Question: I thought it would be better to make a new question on this.
So I recently asked a question about <URL>. Now the answer would seem straight forward and simple, accept my code looks like this:
'''
var map;
function initialize() {
var mapOptions = {
zoom: 8,
center: new google.maps.LatLng(-34.397, 150.644),
mapTypeId: google.maps.MapTypeId.ROADMAP
};
map = new google.maps.Map(document.getElementById('map-canvas'), mapOptions);
google.maps.event.trigger(map, "resize");
}
google.maps.event.addDomListener(window, 'load', initialize);
'''
The issue is the map is still broken:

This map is stored in a '<div id="Map"></div>' which has a height of 350. This Div that holds the map is part of Jquery-UI Tabs, so it also has jquery skinning attached to it which may affect things like size and so on.
With that said the map should just work.
If I open the console and throw in: 'google.maps.event.trigger(map, "resize");' the maps then works as expected.
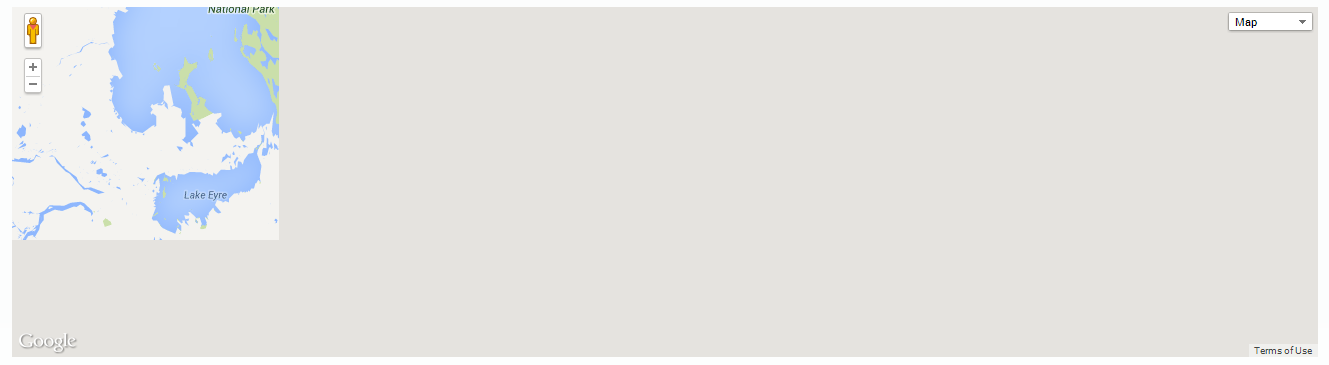
Answer: I also had a Google Map (v3) embedded within a jQuery UI Tabs, and had to work around the issue with this fix:
'''
var initialized = false;
$('.tabs').find('.ui-tabs-nav li').each(function() {
if($(this).find('a').text() === 'Location') {
if($(this).hasClass('ui-state-active')) {
initialize();
initialized = true;
} else {
$(this).click(function() {
if(!initialized) {
initialize();
initialized = true;
}
});
}
}
});
'''
that 'initialize()' should run your starting map code. There are lots of ways to slice-and-dice the initialization, but the point is that we don't do it until the tab we're looking for ("Location", in this case) is active.